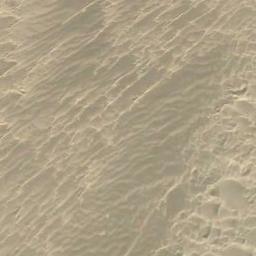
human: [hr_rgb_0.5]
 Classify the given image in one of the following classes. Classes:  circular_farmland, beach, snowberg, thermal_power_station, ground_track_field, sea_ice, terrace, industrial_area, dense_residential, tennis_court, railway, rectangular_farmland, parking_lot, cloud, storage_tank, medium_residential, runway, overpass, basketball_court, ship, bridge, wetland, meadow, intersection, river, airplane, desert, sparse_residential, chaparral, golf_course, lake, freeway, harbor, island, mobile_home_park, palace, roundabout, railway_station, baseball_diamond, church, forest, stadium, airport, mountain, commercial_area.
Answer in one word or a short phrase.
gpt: desert